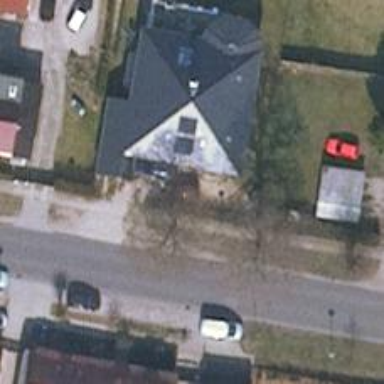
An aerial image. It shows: Detached building.